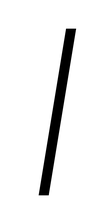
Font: Inter-Italic_ExtraLight_Italic